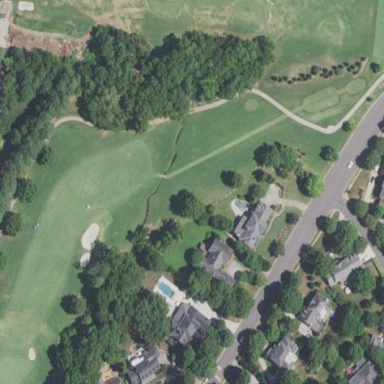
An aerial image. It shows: Golf fairway in the image.